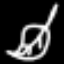
Label: leaf